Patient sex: M
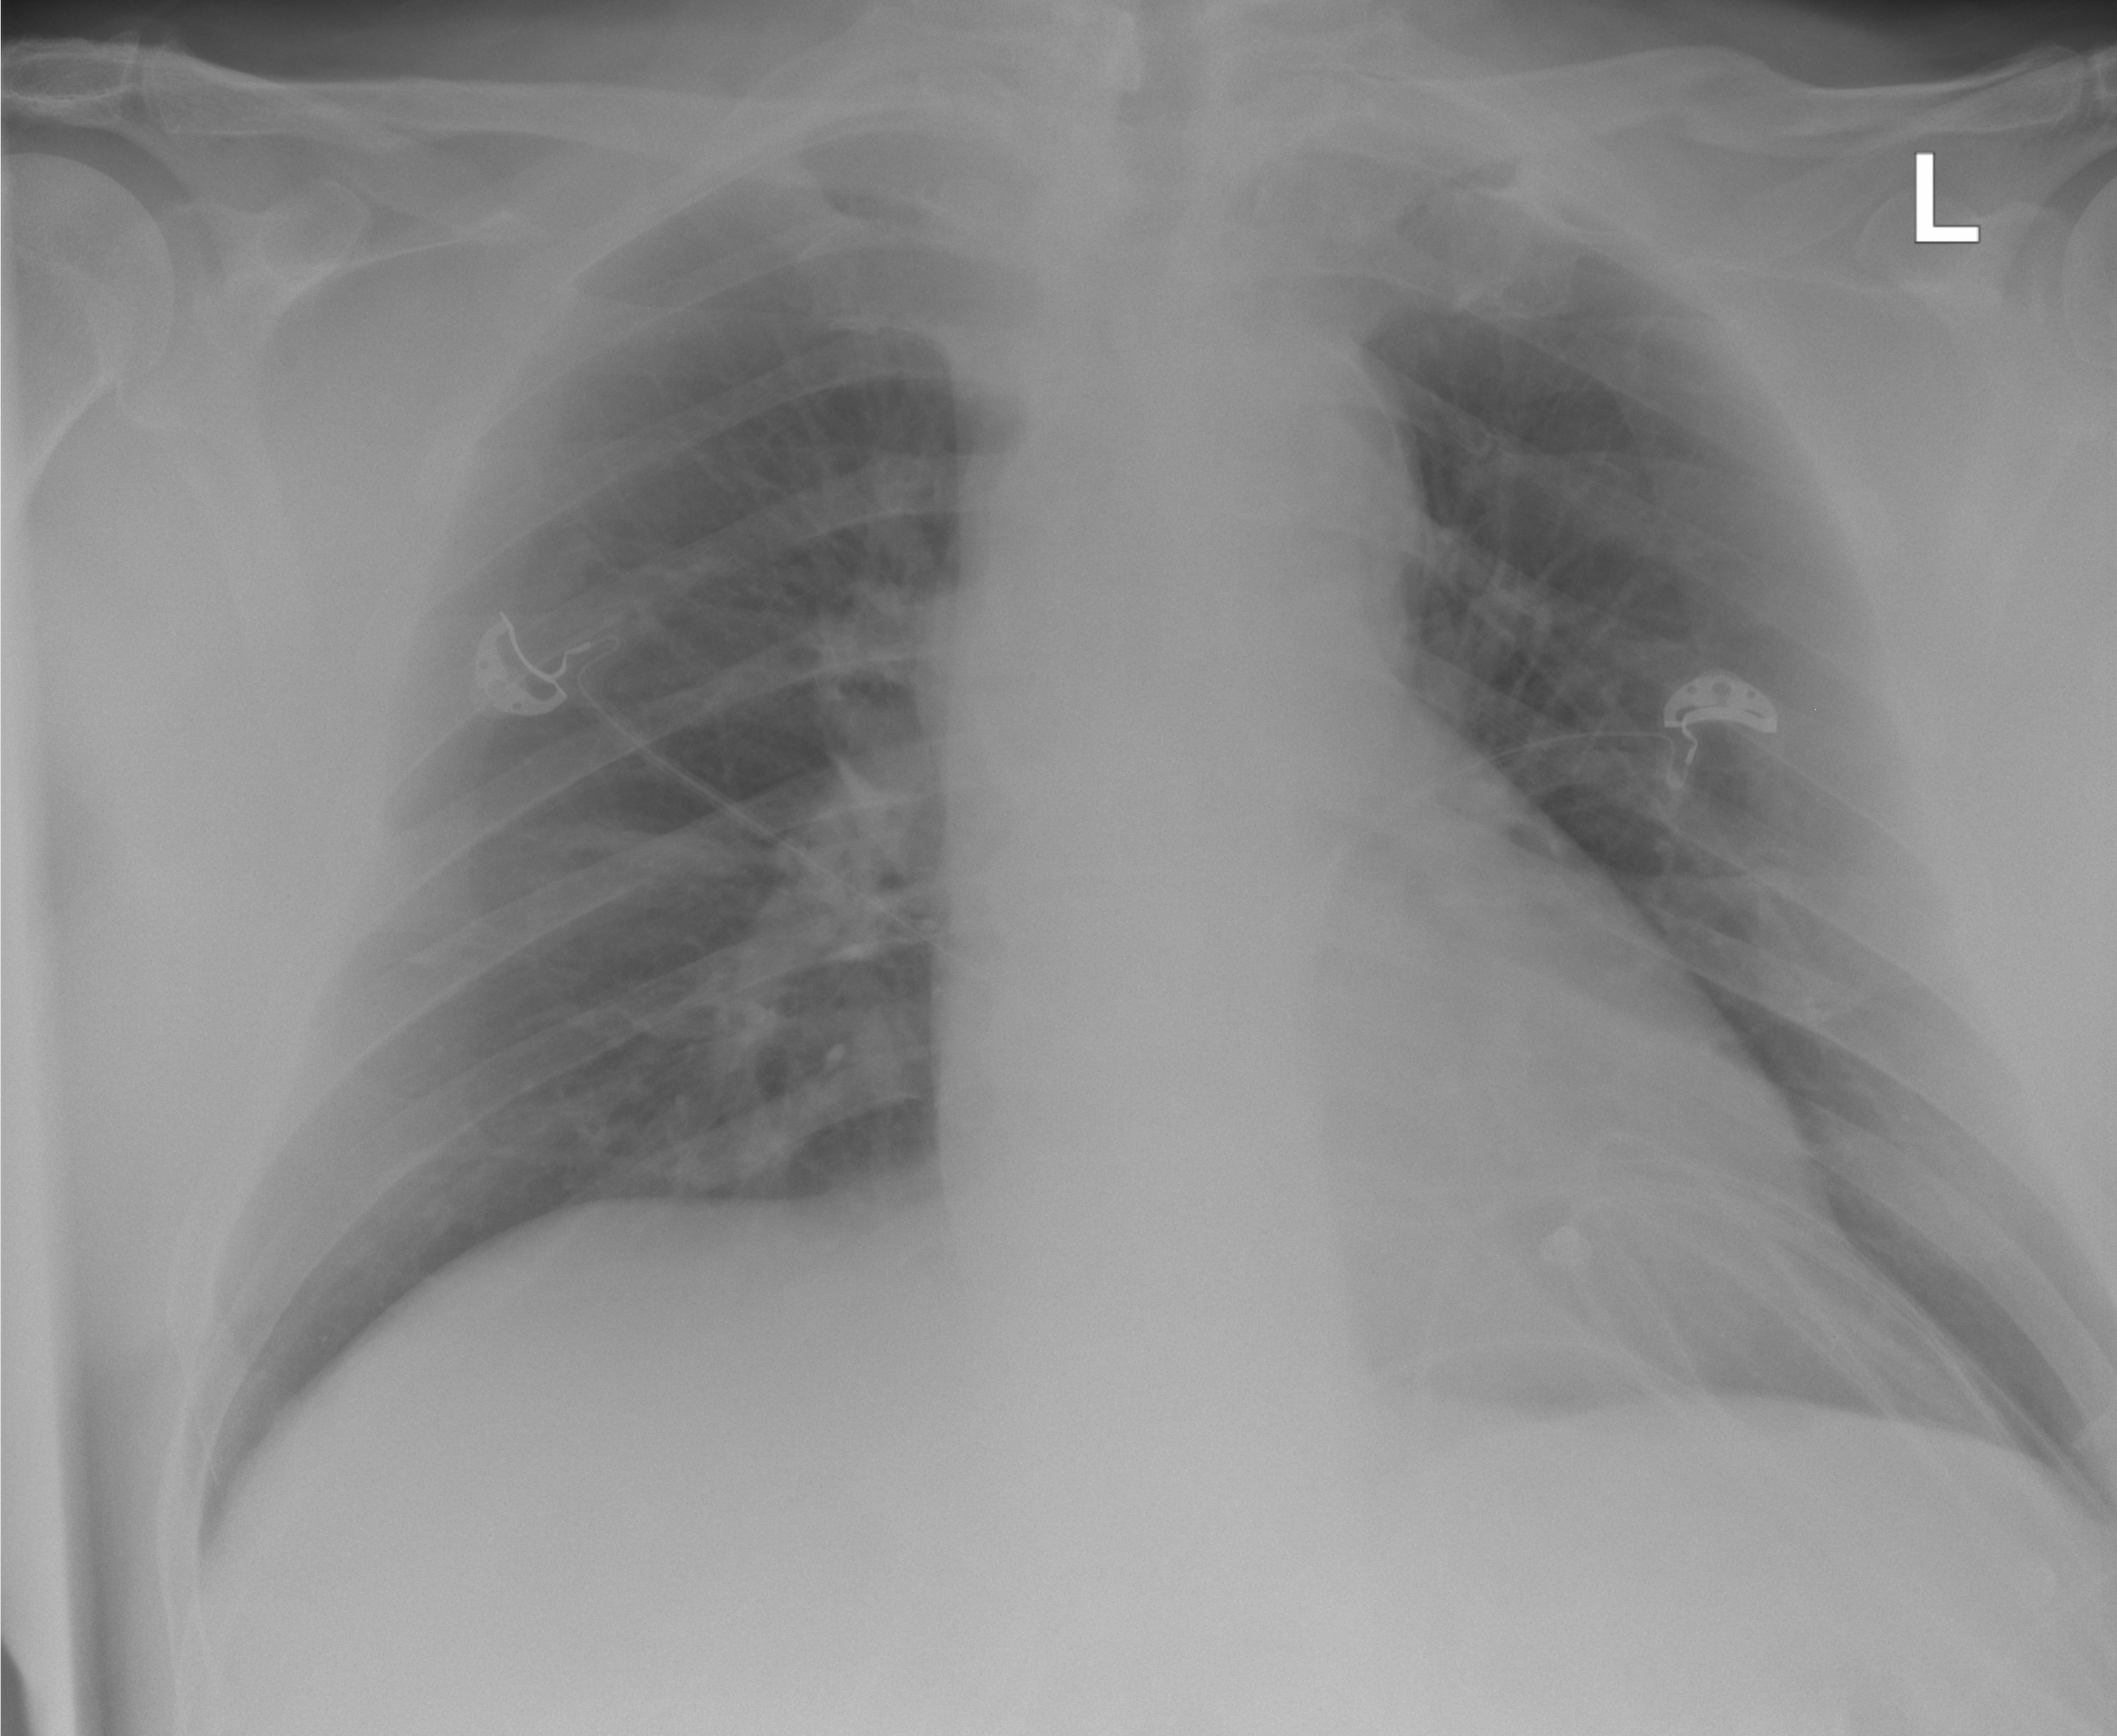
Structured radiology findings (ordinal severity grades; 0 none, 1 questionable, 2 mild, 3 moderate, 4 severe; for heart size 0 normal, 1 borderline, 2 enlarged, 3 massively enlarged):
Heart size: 0
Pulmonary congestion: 0
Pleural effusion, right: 0
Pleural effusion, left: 0
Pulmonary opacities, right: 0
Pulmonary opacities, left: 0
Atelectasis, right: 1
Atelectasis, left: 0